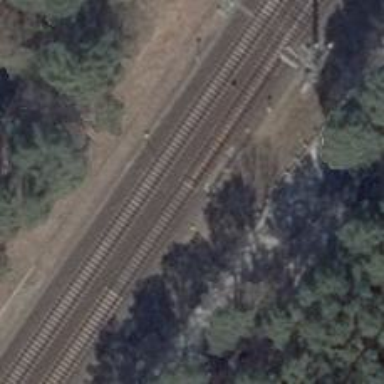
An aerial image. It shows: Railway track with contact lines for electrification.